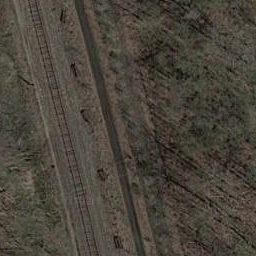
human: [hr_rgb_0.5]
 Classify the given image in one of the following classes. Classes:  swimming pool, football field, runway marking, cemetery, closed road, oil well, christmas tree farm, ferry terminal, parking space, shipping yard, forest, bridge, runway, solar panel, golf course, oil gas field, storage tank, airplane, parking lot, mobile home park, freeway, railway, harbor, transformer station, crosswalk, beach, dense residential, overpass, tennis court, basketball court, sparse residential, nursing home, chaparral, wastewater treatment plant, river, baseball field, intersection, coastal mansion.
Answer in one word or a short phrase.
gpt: railway